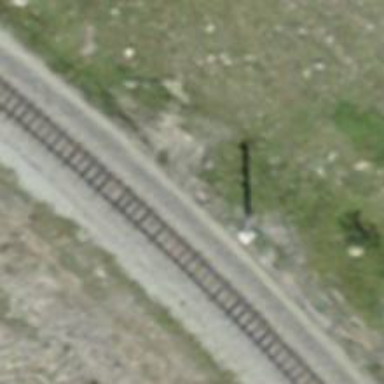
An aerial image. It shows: Narrow-gauge railway track with 1 electrified contact line.